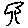
Label: tree